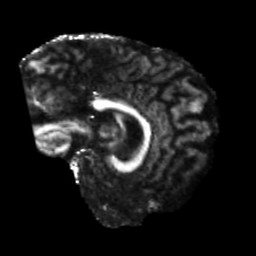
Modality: FA
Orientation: sagittal
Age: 61
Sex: male
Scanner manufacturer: siemens
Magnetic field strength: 3 T
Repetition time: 5.25 s
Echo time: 0.08 s